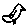
Label: bird